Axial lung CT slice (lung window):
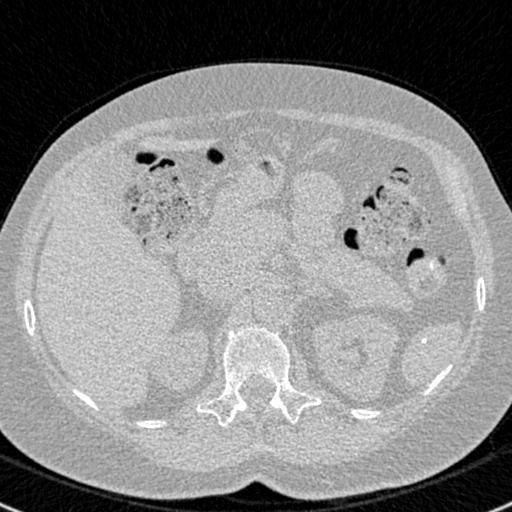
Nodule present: no